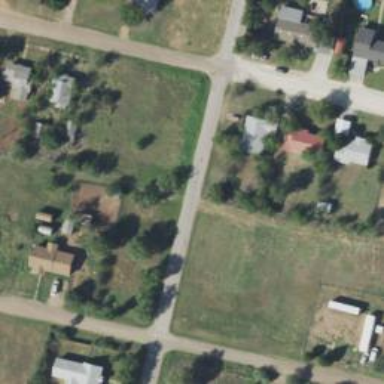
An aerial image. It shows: Alley classified as service road.